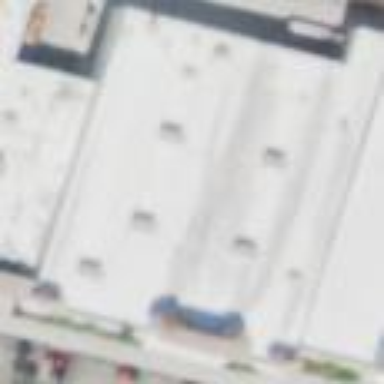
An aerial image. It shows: Department store building.